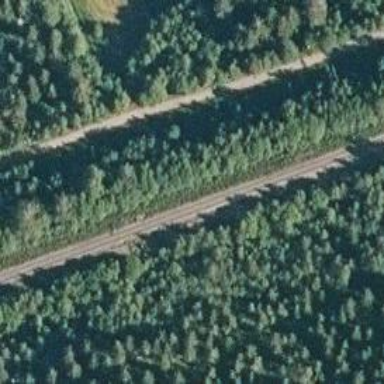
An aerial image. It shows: Continuous rail track.